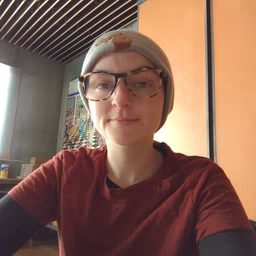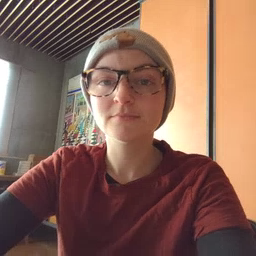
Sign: feet